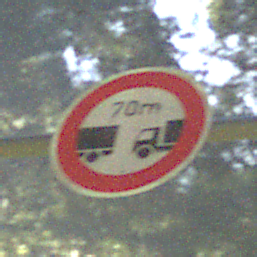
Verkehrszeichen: VerbotUnterschreitenMindestabstand
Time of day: MorningAfternoon
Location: Outdoor (Nature)
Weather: Clear
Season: NotSpecified
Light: Natural